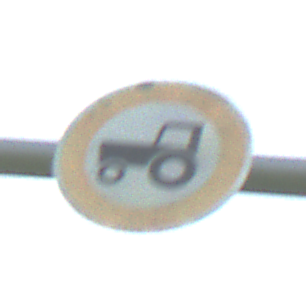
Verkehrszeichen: VerbotKraftfahrzeugeZuegeNichtSchneller25
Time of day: MorningAfternoon
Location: Outdoor (Nature)
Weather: PartlyCloudy
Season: NotSpecified
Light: Natural